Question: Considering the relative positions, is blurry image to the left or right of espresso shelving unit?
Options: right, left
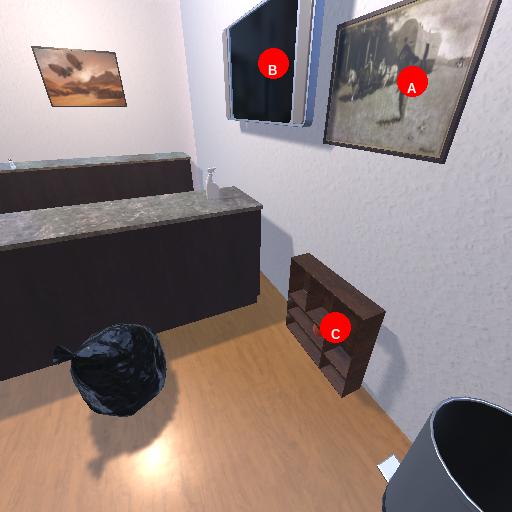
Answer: right